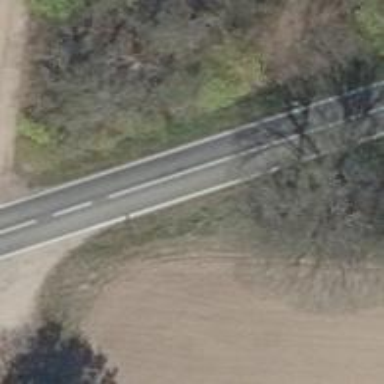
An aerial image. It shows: Secondary road with asphalt surface.